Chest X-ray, PA view. Patient: 53 years old, sex F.
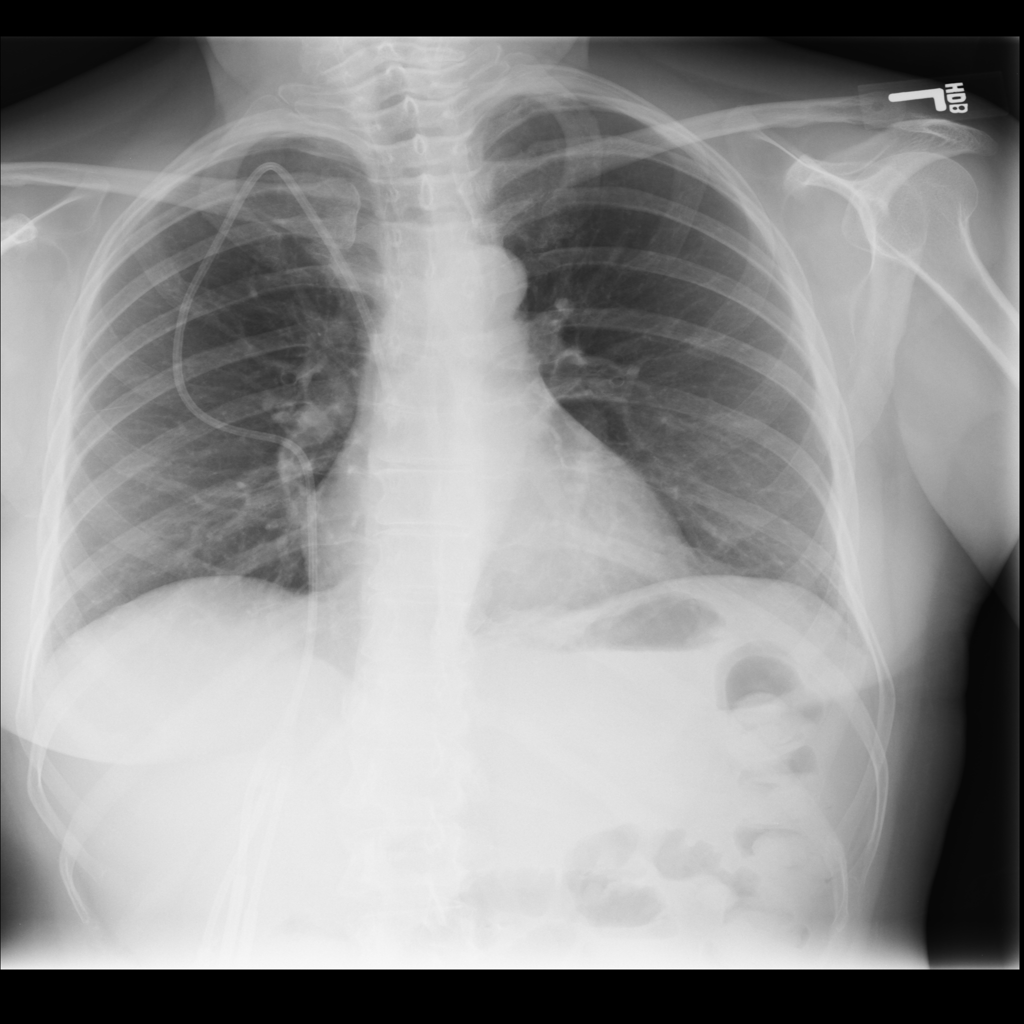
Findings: No Finding